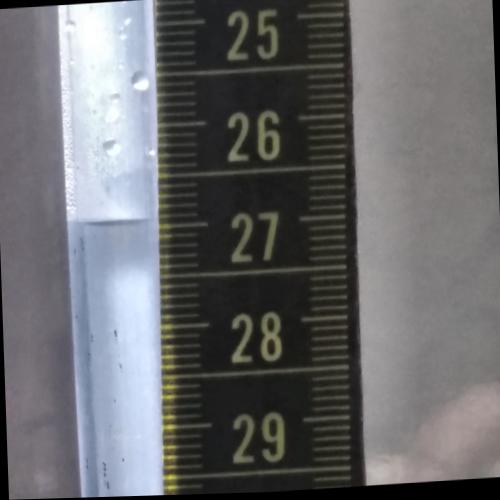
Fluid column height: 26.9 cm